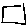
Label: square